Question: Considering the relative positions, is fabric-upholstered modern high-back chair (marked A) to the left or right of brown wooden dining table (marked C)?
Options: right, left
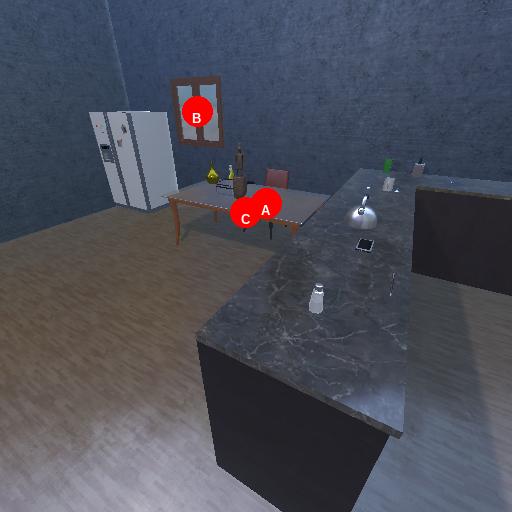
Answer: right